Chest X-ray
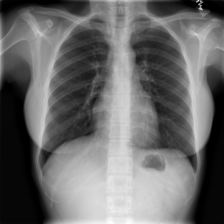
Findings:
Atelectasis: negative
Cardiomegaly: negative
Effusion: negative
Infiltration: negative
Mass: negative
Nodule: negative
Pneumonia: negative
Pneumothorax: negative
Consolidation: negative
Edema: negative
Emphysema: negative
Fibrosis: negative
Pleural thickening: negative
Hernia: negative